Brain MRI, modality: hrT2
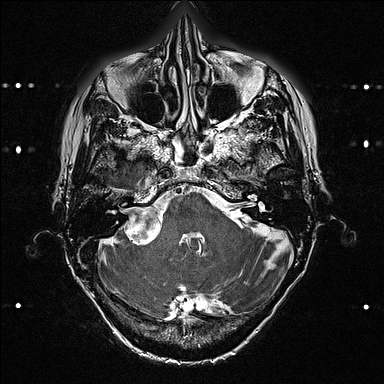